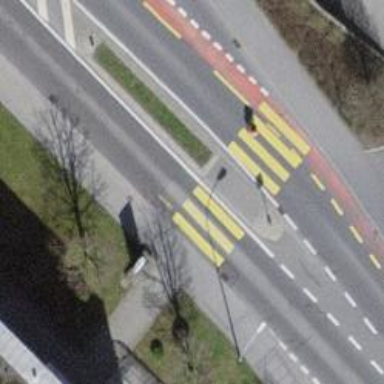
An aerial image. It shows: Uncontrolled zebra crossing with pedestrian island.